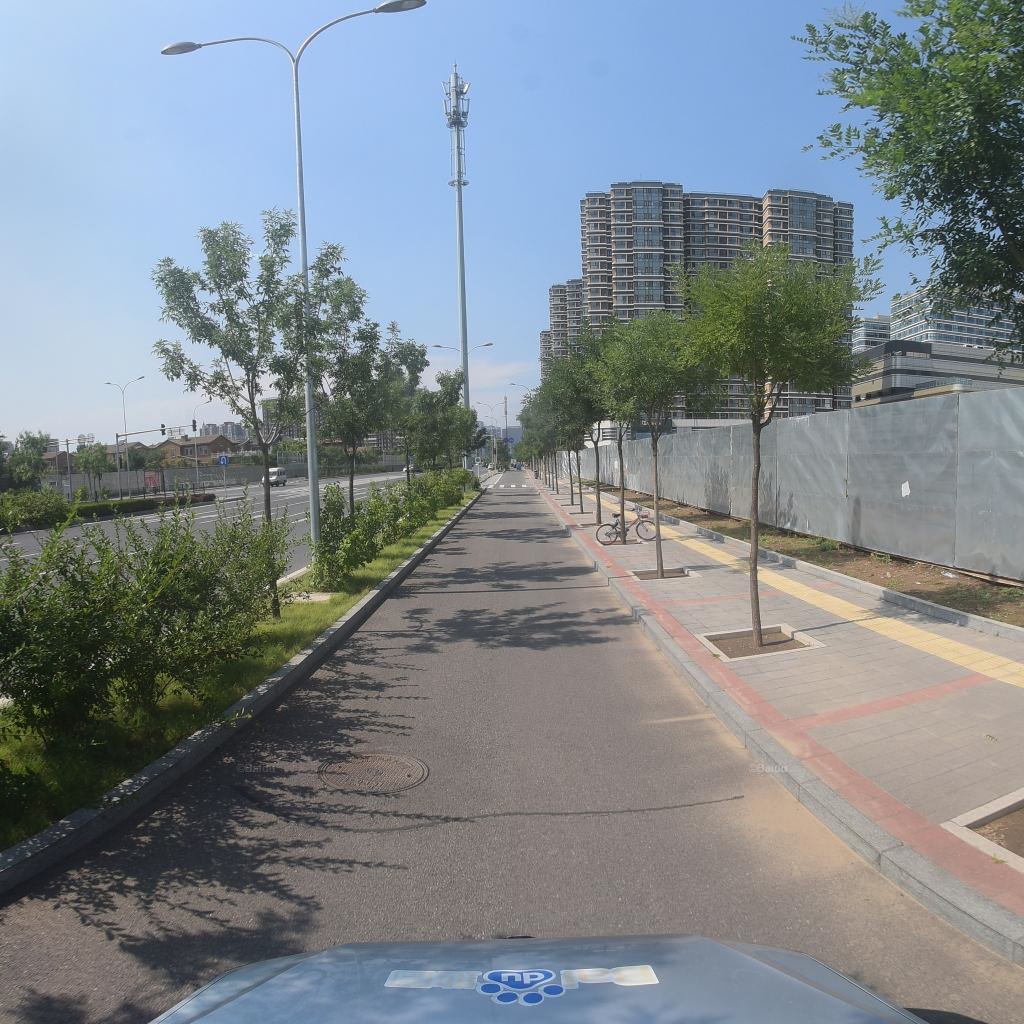
Region: Fengtai
Road damage annotations: manhole cover, transverse patch